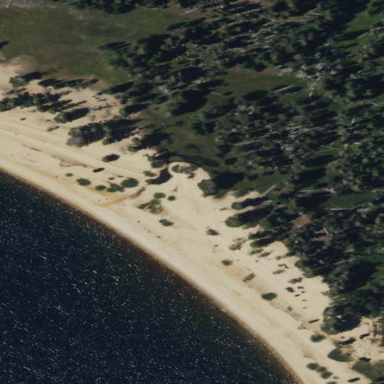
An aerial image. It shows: Beautiful beach with natural surroundings.